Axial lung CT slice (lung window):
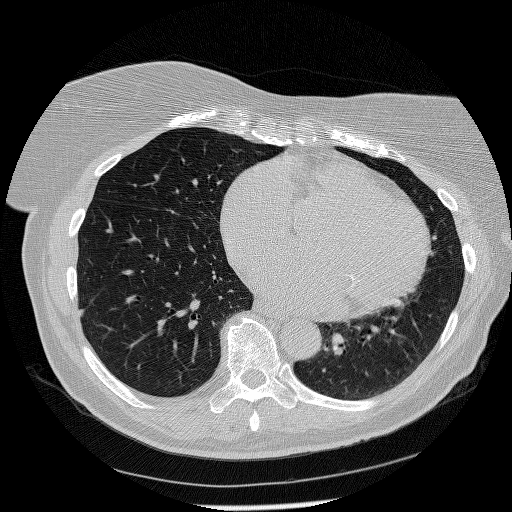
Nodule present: yes
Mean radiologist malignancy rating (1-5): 2.5